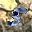
Label: 5